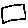
Label: square